Question: I made an app on Xcode 7.3. Today I installed XCode8 and I changed something on code then I see this crash when I hit Photo Library Button on the simulator. After this I have tried on the iPhone 6 and it works well. I have no idea why. I need to develop app but I can't. Just because of the simulator error. It's so interesting.
This is the crash screen:

This is my code for Photo Library:
'''
@IBAction func PhotoLibraryAction(_ sender: UIButton) {
let picker = UIImagePickerController()
picker.delegate = self
picker.sourceType = .photoLibrary
present(picker, animated: true, completion: nil)
}
@IBAction func CameraAction(_ sender: UIButton) {
let picker = UIImagePickerController()
picker.delegate = self
picker.sourceType = .camera
present(picker, animated: true, completion: nil)
}
func imagePickerController(_ picker: UIImagePickerController, didFinishPickingMediaWithInfo info: [String : Any]) {
if var image = info[UIImagePickerControllerOriginalImage] as? UIImage {
ImageDisplay.image = image
}
dismiss(animated: true, completion: nil)
}
'''
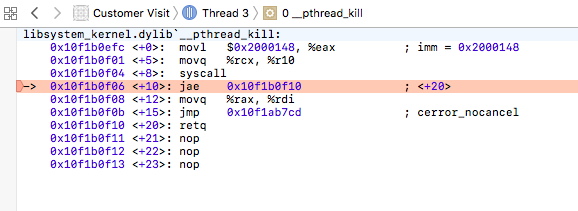
Answer: Try to add this to your plist:
'''
<key>NSPhotoLibraryUsageDescription</key>
<string>This app requires access to the photo library.</string>
<key>NSCameraUsageDescription</key>
<string>This app requires access to the camera.</string>
'''